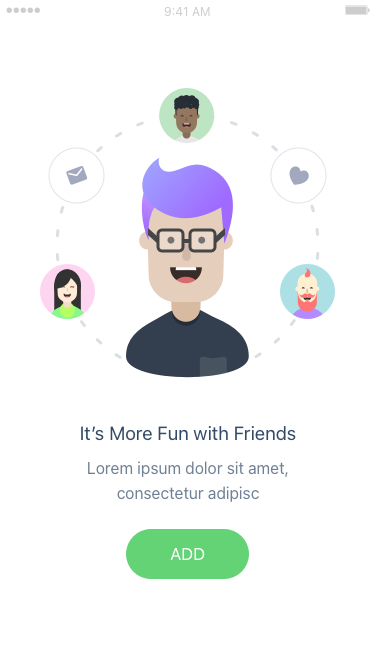
Text in this UI design:
Lorem ipsum dolor sit amet, consectetur adipisc
It’s More Fun with Friends
ADD